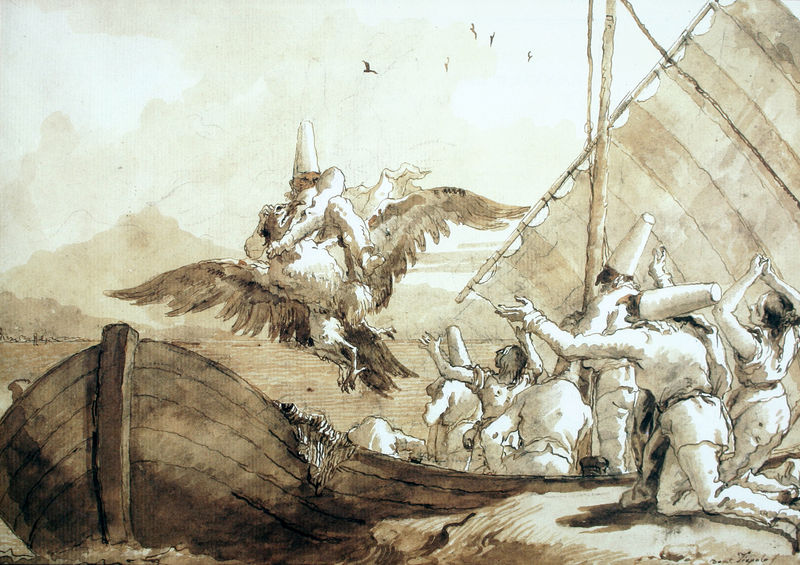
Titel: Pulcinella und der Adler
Künstler: Giovanni Domenico Tiepolo
Standort: London
Institution: Sir Brinsley Ford
Schlagwörter: adler, berg, felsen, flügel, gott, himmel, kampf, mann, meer, vogel, wasser, weiß, wolken, aquarell, fluss, frauen, landschaft, menschen, ocker, see, stadt, ufer, braun, frau, grau, hintergrund, holz, hut, hüte, männer, nase, schwarz, skizze, zeichnung, tuch, wolke, beige, fest, feier, kappen, mütze, mützen, arme, federn, mensch, stein, gesten, signatur, horizont, spiegelung, vögel, gewässer, qualm, rauch, insel, land, boot, fliegen, kahn, schiff, segel, welle, wellen, papier, man, mast, segelschiff, berge, schattierung, wasserfarbe, signiert, sepia, figuren, schaum, angst, luft, möwe, möwen, stranden, karikatur, holzboot, inschrift, tusch, bohlen, laviert, tusche, narr, orient, vulkan, abschied, flug, stürmen, clown, hakennase, raub, knien, rennen, ausgebreitet, gebet, entwurf, pinsel, gestus, mensche, schreien, flehen, knieend, entführung, greif, schwingen, kostüme, anbeten, gottheit, pegasus, krähen, netz, selgel, harlekin, kentern, henne, festland, tuschzeichnung, gouache, stehlen, aquarel, masken, seeleute, barke, bohle, wunder, tiepolo, springt, zauber, türken, clowns, überraschung, flugel, ganymed, wasseer, dädalus, klatschen, hüt, albatros, freuen, rauben, entführen, pulcinella, albatross, entführung des ganymed, screi, sgel, entstellt, narrenschiff, hakennasen, boat, händeringend, wegfliegen, schiffsuntergang, colwn, nab, sehllaute, ausgebreietet, weisse männer